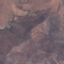
Land use / land cover: HerbaceousVegetation